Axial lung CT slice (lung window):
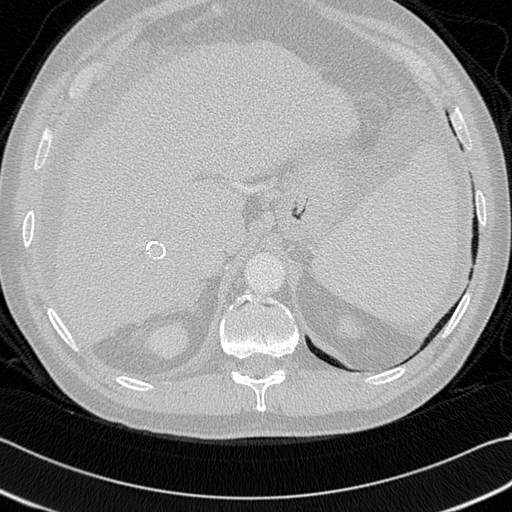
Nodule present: no